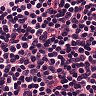
Metastatic tissue present: no